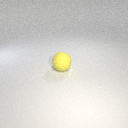
large yellow rubber sphere